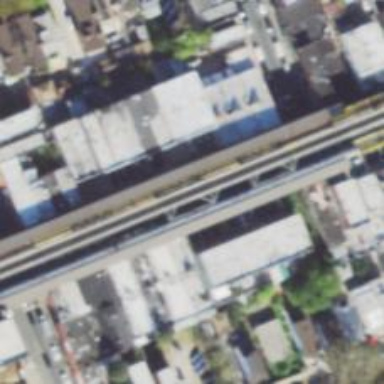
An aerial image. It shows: Railway crossing.